Question: While testing my application in today's release of iOS 5.1 GM, I noticed that some of my views are drawing solid black rather than their patterned background color. The exact same code works fine on previous iOS releases (tested on 4.2 - 5.0.1).
See screenshots:

Has anybody else experienced this? Is there a workaround?
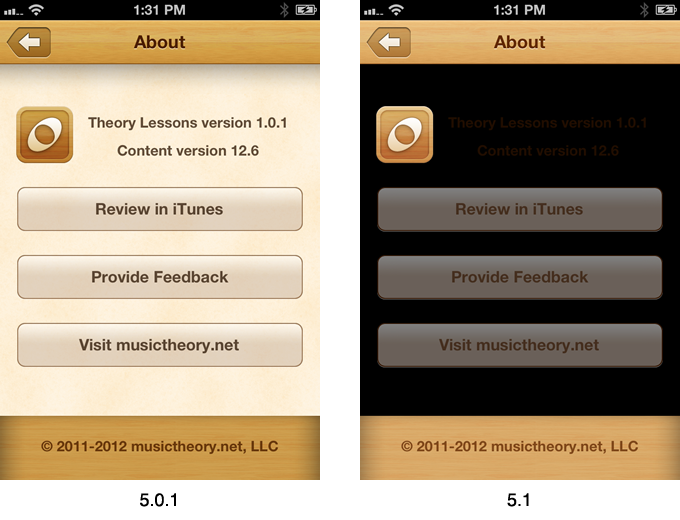
Answer: Answering my own question (it took me a few days to debug this, so hopefully this saves somebody else some time ;) ):
The root cause involves using an patterned UIColor (via '+[UIColor colorWithPatternImage:]') as a background color on a UIView that is above a UIImageView with the same image.
Example:
'''
UIImageView *imageView = [[UIImageView alloc] initWithImage:anImage];
[_containerView addSubview:imageView];
UIColor *patternColor = [UIColor colorWithPatternImage:anImage];
UIView *patternView = [[UIView alloc] initWithFrame:frame];
[patternView setBackgroundColor:patternColor];
[_containerView addSubview:patternView];
'''
Both views draw black, and there appears to be a caching issue where all other uses of the image draws black until the application is suspended/resumed.
I filed issue #<PHONE> with Apple to report this, but it looks like it made it into 5.1. A reduction of this problem is available at: <URL>
The only workaround I found was to flatten the view hierarchy and draw the pattern image twice in the same view.